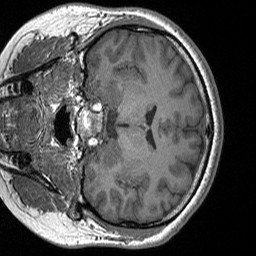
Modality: T1w
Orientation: coronal
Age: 22
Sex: male
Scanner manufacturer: siemens
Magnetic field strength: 3 T
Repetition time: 1.56 s
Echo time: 0.00207 s